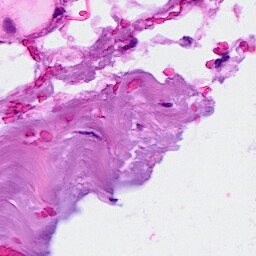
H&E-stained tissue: Breast